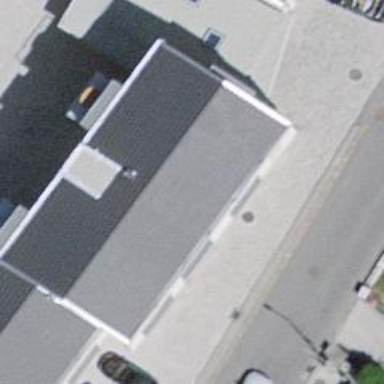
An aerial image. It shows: Post office.